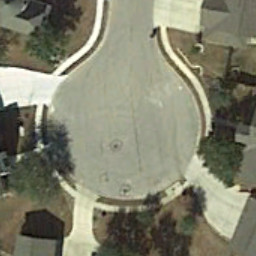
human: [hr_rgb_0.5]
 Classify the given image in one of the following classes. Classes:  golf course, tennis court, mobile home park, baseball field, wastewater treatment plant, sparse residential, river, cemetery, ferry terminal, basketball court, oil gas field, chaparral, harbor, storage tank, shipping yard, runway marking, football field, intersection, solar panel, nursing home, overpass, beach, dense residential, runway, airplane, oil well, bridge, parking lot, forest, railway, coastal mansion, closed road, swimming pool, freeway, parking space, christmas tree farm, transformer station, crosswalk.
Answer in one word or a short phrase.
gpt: closed road